Question: i need two buttons on the right site of the header. how it looks like now is

'''
<div data-role="header" data-theme="a" >
<h1>Test</h1>
<div class="ui-btn-right">
<a href="index.html" data-icon="delete">Cancel</a>
<a href="#" data-icon="gear" >Options</a>
</div>
</div>
'''
So what is wrong? why i get just text and not my buttons?
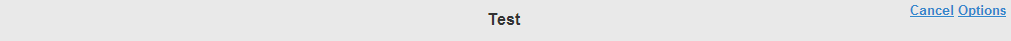
Answer: okay my fault.. forget to add data-role="button" to my a tag